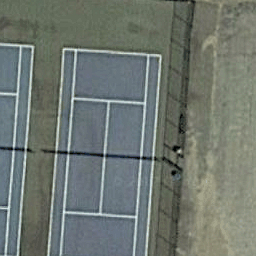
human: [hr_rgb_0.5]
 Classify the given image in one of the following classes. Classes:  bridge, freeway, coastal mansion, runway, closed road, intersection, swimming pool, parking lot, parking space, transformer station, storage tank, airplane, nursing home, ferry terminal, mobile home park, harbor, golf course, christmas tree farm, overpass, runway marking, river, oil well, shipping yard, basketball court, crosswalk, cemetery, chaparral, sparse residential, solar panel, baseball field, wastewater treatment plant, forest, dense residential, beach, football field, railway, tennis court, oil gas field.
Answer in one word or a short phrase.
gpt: tennis court